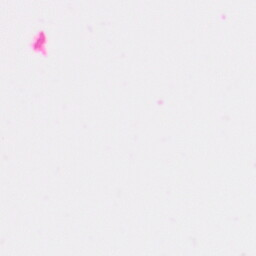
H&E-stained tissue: Colon